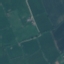
Land use / land cover: Pasture